Question: I have two functions I need it to call one function ever 30 seconds. But when using setIntreval it calls every second. how can I fix this?
'''
this.seconds = 30; // part of a class called "player" it holds a value in seconds
var _seconds = this.seconds * 1000; // converts seconds to miliseconds
this.init = function() {
ws.send('init'); // sends "init" to the server
}
ws.onopen = function() { // ws is a local variable that holds the connection.
//ws.onopen is a method of ws it is called once per page load,
//and only if the client connects successfully to the server
var call = this.init;
setInterval(call, _seconds);
}
'''

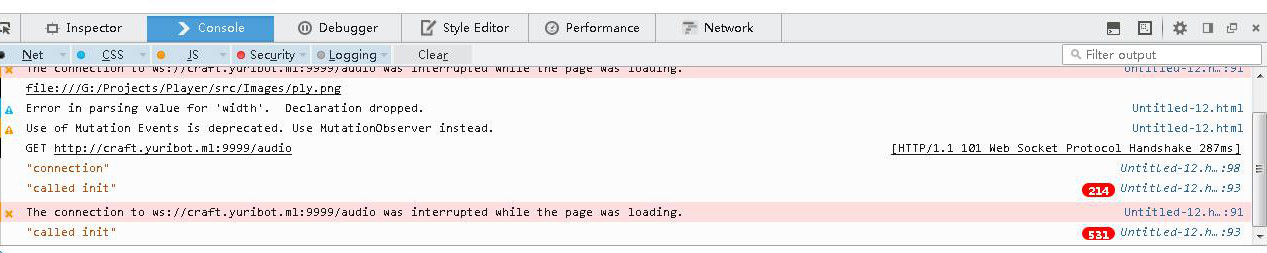
Answer: Try to this, use your function name instead call_function
'''
setInterval(function(){
call_function();
}, 30000);
'''